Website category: movie
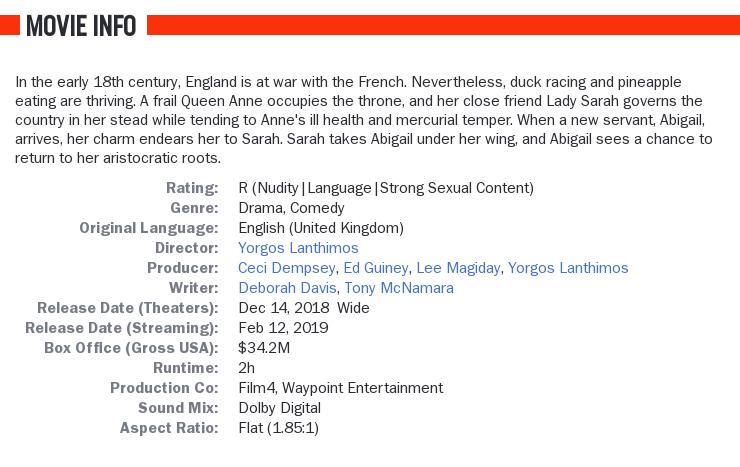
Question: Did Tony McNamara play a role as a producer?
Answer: no

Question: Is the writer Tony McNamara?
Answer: yes

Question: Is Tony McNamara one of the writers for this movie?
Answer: yes

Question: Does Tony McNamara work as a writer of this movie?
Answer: yes

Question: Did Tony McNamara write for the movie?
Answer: yes

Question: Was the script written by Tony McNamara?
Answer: yes

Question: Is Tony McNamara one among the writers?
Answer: yes

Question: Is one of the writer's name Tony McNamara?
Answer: yes

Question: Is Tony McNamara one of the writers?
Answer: yes

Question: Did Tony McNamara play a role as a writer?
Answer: yes

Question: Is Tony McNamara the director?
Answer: no

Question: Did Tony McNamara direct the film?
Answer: no

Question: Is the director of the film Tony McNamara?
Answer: no

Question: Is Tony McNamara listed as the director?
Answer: no

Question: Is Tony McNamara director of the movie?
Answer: no

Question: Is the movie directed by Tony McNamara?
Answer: no

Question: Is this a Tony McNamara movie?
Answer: no

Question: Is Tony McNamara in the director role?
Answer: no

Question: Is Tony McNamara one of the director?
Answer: no

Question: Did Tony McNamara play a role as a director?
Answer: no